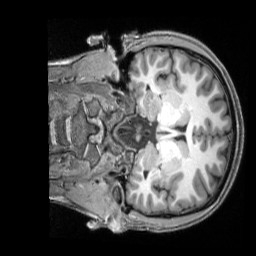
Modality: T1w
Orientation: coronal
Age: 25
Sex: female
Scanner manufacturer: siemens
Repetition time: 2.3 s
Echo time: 0.00229 s